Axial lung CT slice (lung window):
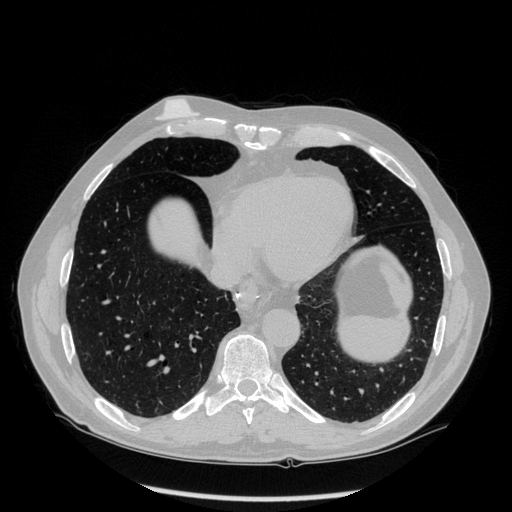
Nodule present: no